高一 · 立体几何学
60 的二面角的棱上有 $A, B$ 两点, 直线 $A C, B D$ 分别在二面角两个半平面内, 且垂直于 $A B, A C=B D=6, A B=8$, 则 $C D=$

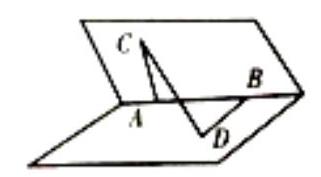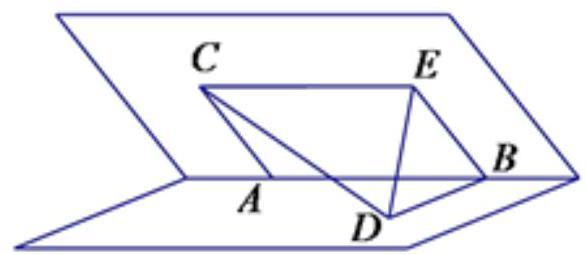
答案: 10
解析: 由题意得, 过点 $B$ 作 $B E \| A C$, 且 $B E=A C=6$, 如图所示, 则 $\angle D B E=60^{\circ}$,又 $B D=B E=6$, 所以 $\triangle B D E$ 为等边三角形, 且四边形 $A B E C$ 为矩形, 即 $C E=A B$ 且 $C E \perp$ 平面 $B D E$, 而 $D E \subset$ 平面 $B D E$, 所以 $C E \perp D E$ ，由勾股定理得，
$C D=\sqrt{C E^{2}+D E^{2}}=\sqrt{8^{2}+6^{2}}=10$.

点睛: 此题主要考查二面角在空间立体图形中求线段长度的应用, 以及数形结合法的应用, 属于中档题型, 也是常考考点.在解决此类问题中, 常常把立体问题转化为平面图形问题来解决, 根据条件画出草图, 观察图形特点, 利用勾股定理、正弦定理或是余弦定理进行运算，从而问题可得解.